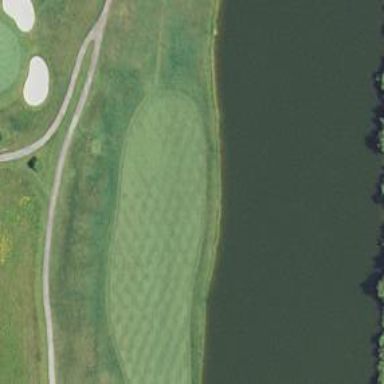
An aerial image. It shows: Golf hole.